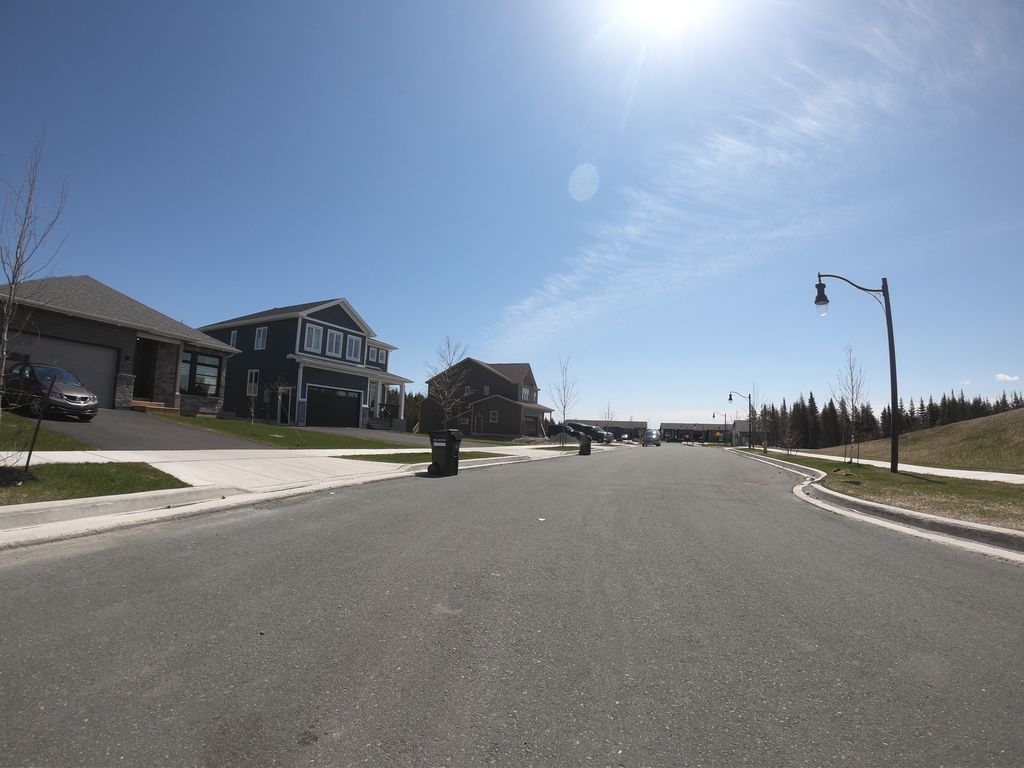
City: st_johns